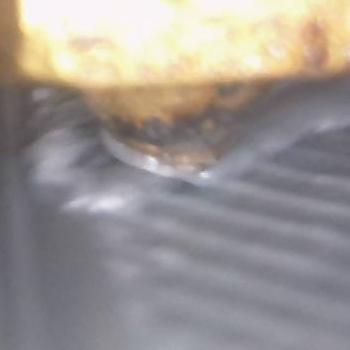
Flow rate: 300%